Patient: sex M, age 51
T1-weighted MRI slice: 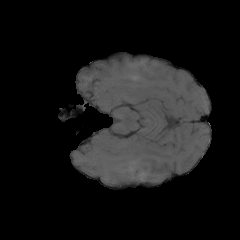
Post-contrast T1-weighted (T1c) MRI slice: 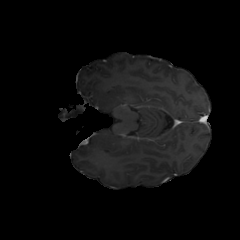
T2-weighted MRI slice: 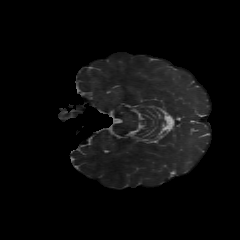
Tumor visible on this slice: no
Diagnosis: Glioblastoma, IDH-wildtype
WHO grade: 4